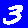
Digit: 3